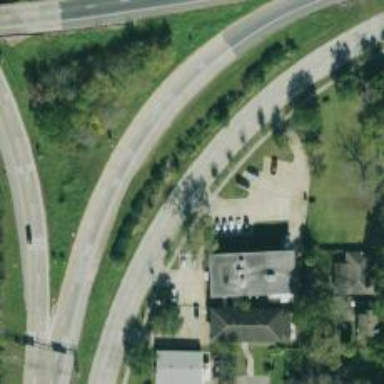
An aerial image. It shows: Secondary road with frontage access.